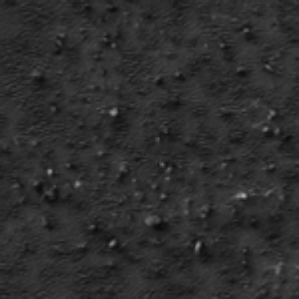
Label: frost